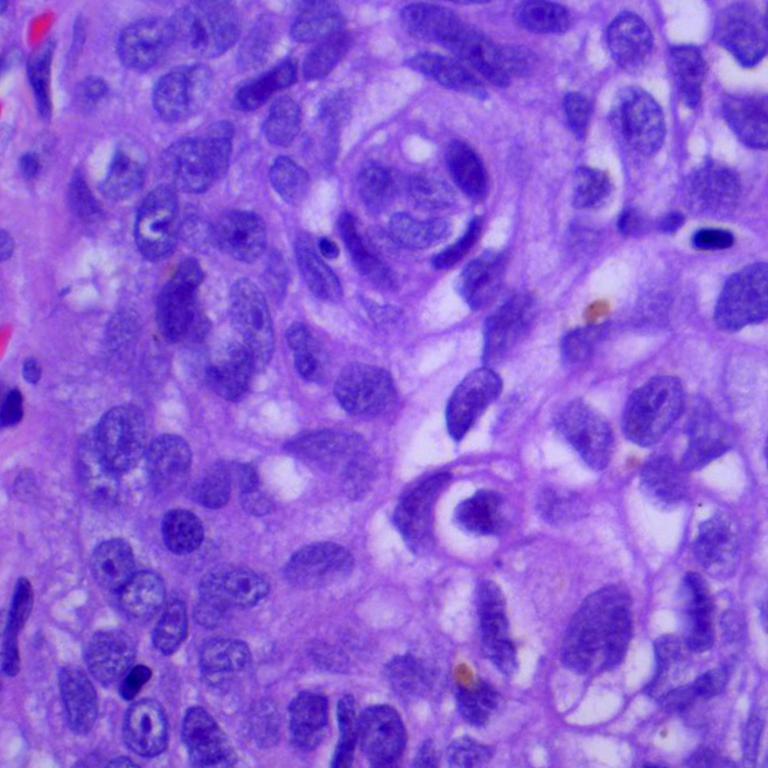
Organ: lung
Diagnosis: squamous carcinomas